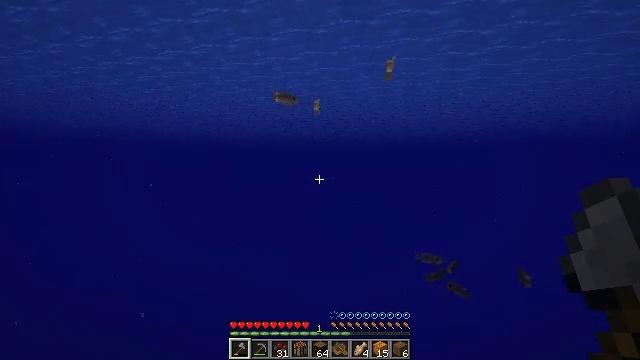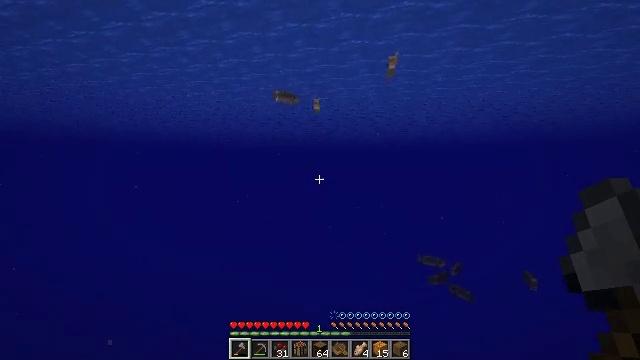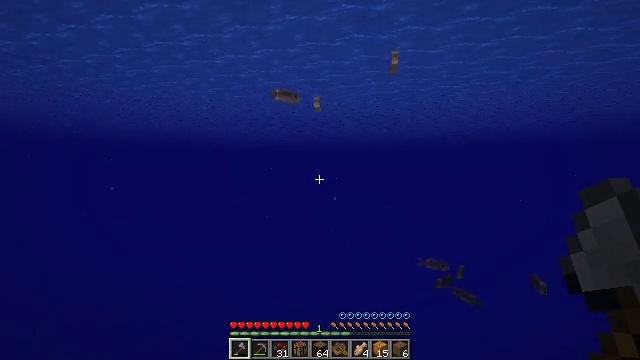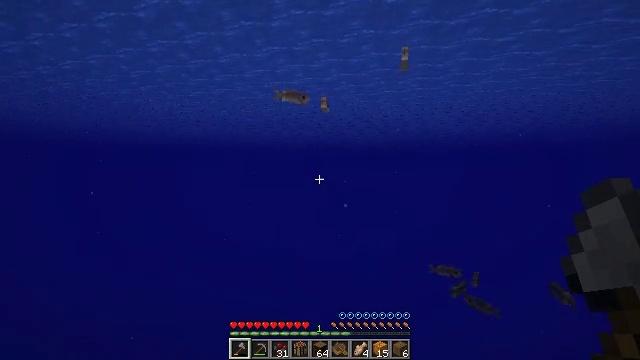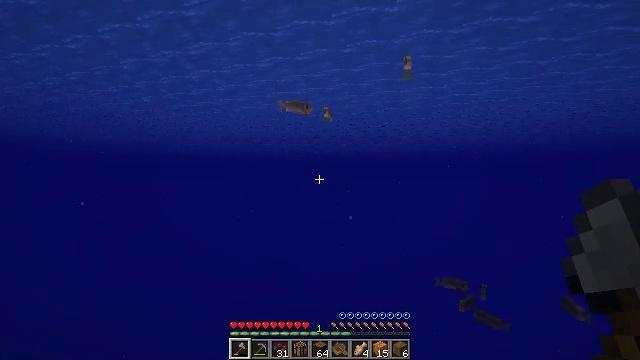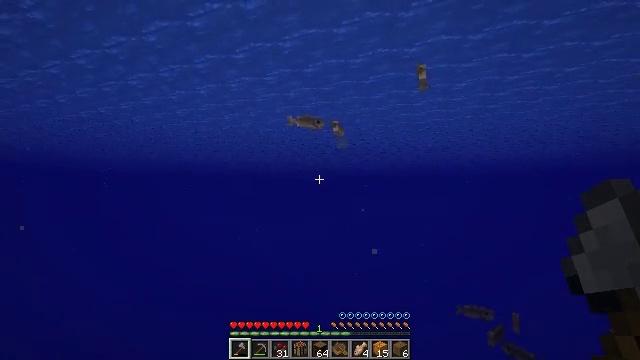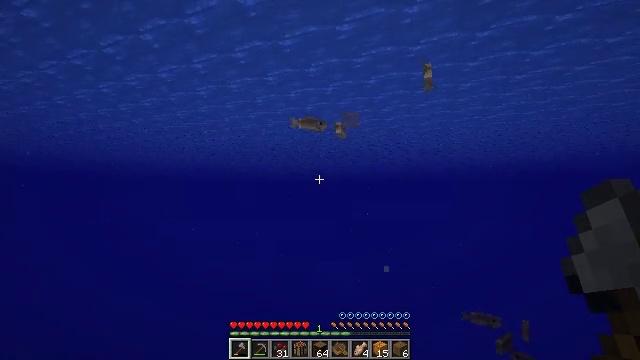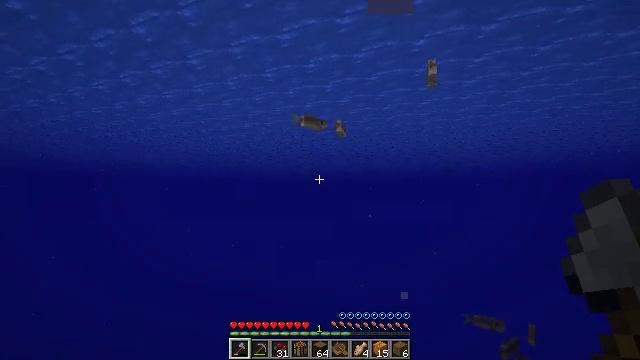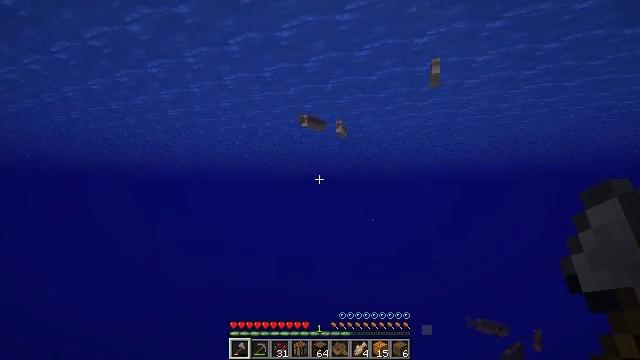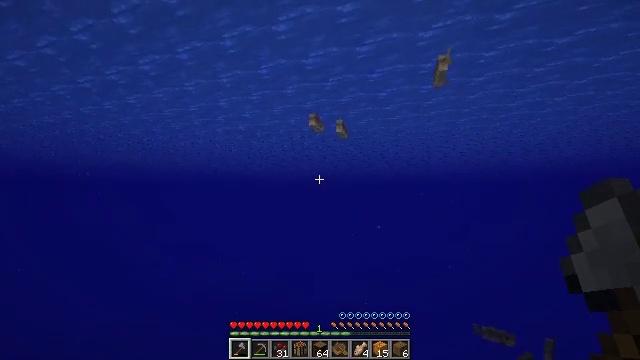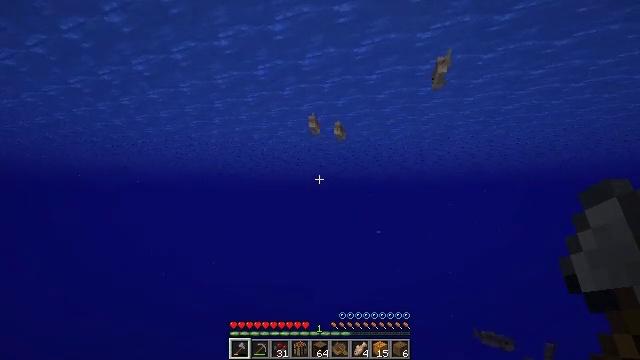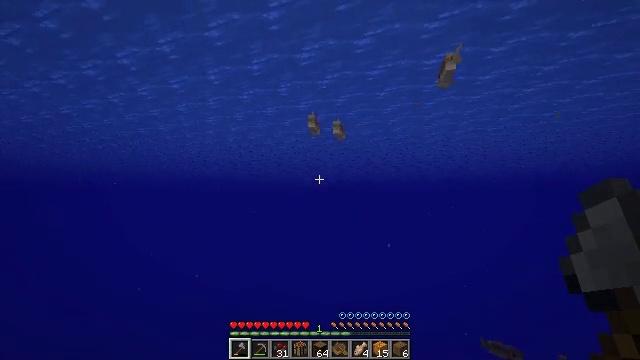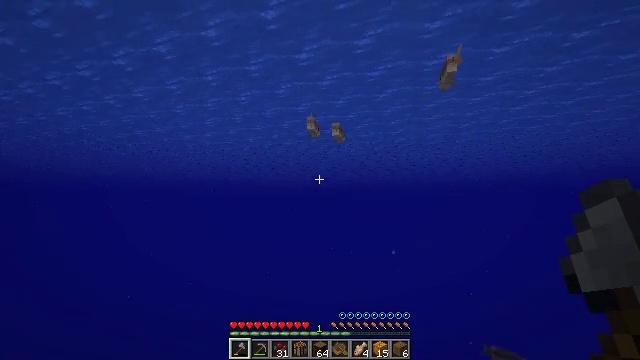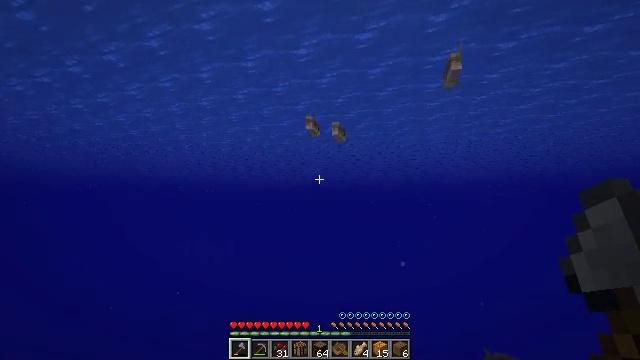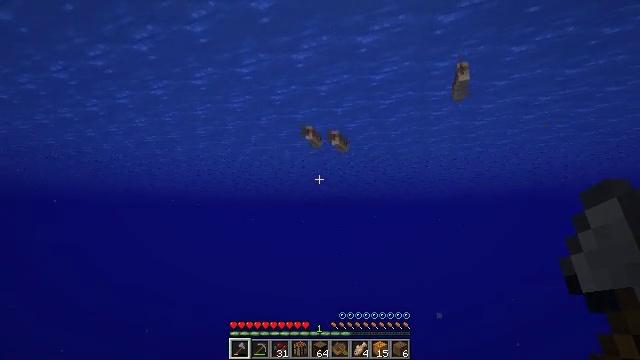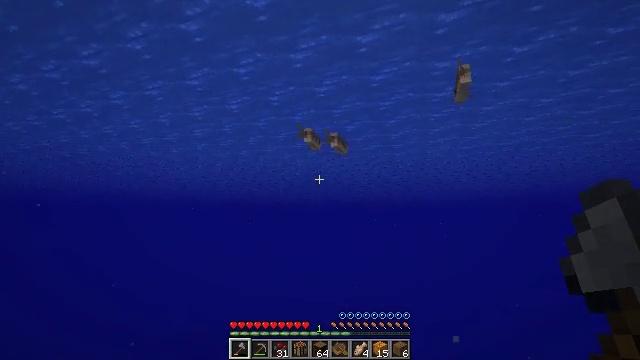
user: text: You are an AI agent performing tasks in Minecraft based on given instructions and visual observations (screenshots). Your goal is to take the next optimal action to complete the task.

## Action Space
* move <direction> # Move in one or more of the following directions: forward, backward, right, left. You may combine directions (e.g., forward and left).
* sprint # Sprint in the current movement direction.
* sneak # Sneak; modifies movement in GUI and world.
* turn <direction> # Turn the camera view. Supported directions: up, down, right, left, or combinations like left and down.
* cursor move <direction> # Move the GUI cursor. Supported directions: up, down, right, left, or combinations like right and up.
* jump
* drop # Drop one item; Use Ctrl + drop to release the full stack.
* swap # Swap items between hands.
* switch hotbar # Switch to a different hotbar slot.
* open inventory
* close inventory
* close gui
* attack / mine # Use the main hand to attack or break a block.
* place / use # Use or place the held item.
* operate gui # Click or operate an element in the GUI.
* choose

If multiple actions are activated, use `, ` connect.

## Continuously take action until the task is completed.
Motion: motion action
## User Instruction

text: Kill the cod.
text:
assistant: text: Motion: move forward, sprint
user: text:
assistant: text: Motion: move forward, sprint
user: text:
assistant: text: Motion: move forward, sprint, turn left
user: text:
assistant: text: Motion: move forward, sprint, turn up
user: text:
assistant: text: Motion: move forward, sprint, turn left and up
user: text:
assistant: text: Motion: move forward, sprint
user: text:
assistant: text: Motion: move forward, sprint
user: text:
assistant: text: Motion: move forward, sprint
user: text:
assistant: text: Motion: move forward, sprint
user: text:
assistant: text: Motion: move forward, sprint
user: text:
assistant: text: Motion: move forward
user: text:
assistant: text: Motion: move forward
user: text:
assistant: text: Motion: move forward
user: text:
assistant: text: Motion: move forward, turn up
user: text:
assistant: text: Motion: move forward
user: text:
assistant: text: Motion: move forward
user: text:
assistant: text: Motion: move forward
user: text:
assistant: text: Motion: move forward
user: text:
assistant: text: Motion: move forward, turn up
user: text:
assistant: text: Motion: move forward, turn up
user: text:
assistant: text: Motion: move forward
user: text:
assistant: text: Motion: move forward
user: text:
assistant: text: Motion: move forward, turn up
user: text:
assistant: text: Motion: move forward, turn up
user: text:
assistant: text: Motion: move forward
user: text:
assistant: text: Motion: move forward
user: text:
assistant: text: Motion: move forward, turn up
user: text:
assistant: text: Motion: move forward, turn up
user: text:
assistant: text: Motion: move forward, attack / mine
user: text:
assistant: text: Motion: move forward, attack / mine